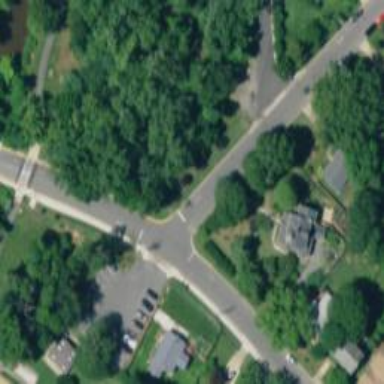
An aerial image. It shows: Stop road.